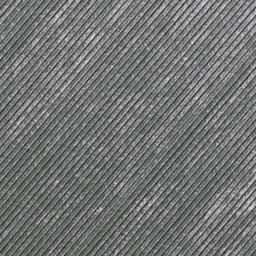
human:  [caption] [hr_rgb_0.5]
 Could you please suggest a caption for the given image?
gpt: It is a piece of farmland .

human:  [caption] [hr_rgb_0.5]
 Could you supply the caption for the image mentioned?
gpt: There is a piece of farmland .

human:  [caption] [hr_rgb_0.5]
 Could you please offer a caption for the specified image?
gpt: There is a piece of cropland .

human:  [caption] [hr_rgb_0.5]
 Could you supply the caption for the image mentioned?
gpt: It is a piece of cropland .

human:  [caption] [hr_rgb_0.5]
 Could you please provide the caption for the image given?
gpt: Here is a piece of farmland .